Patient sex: M
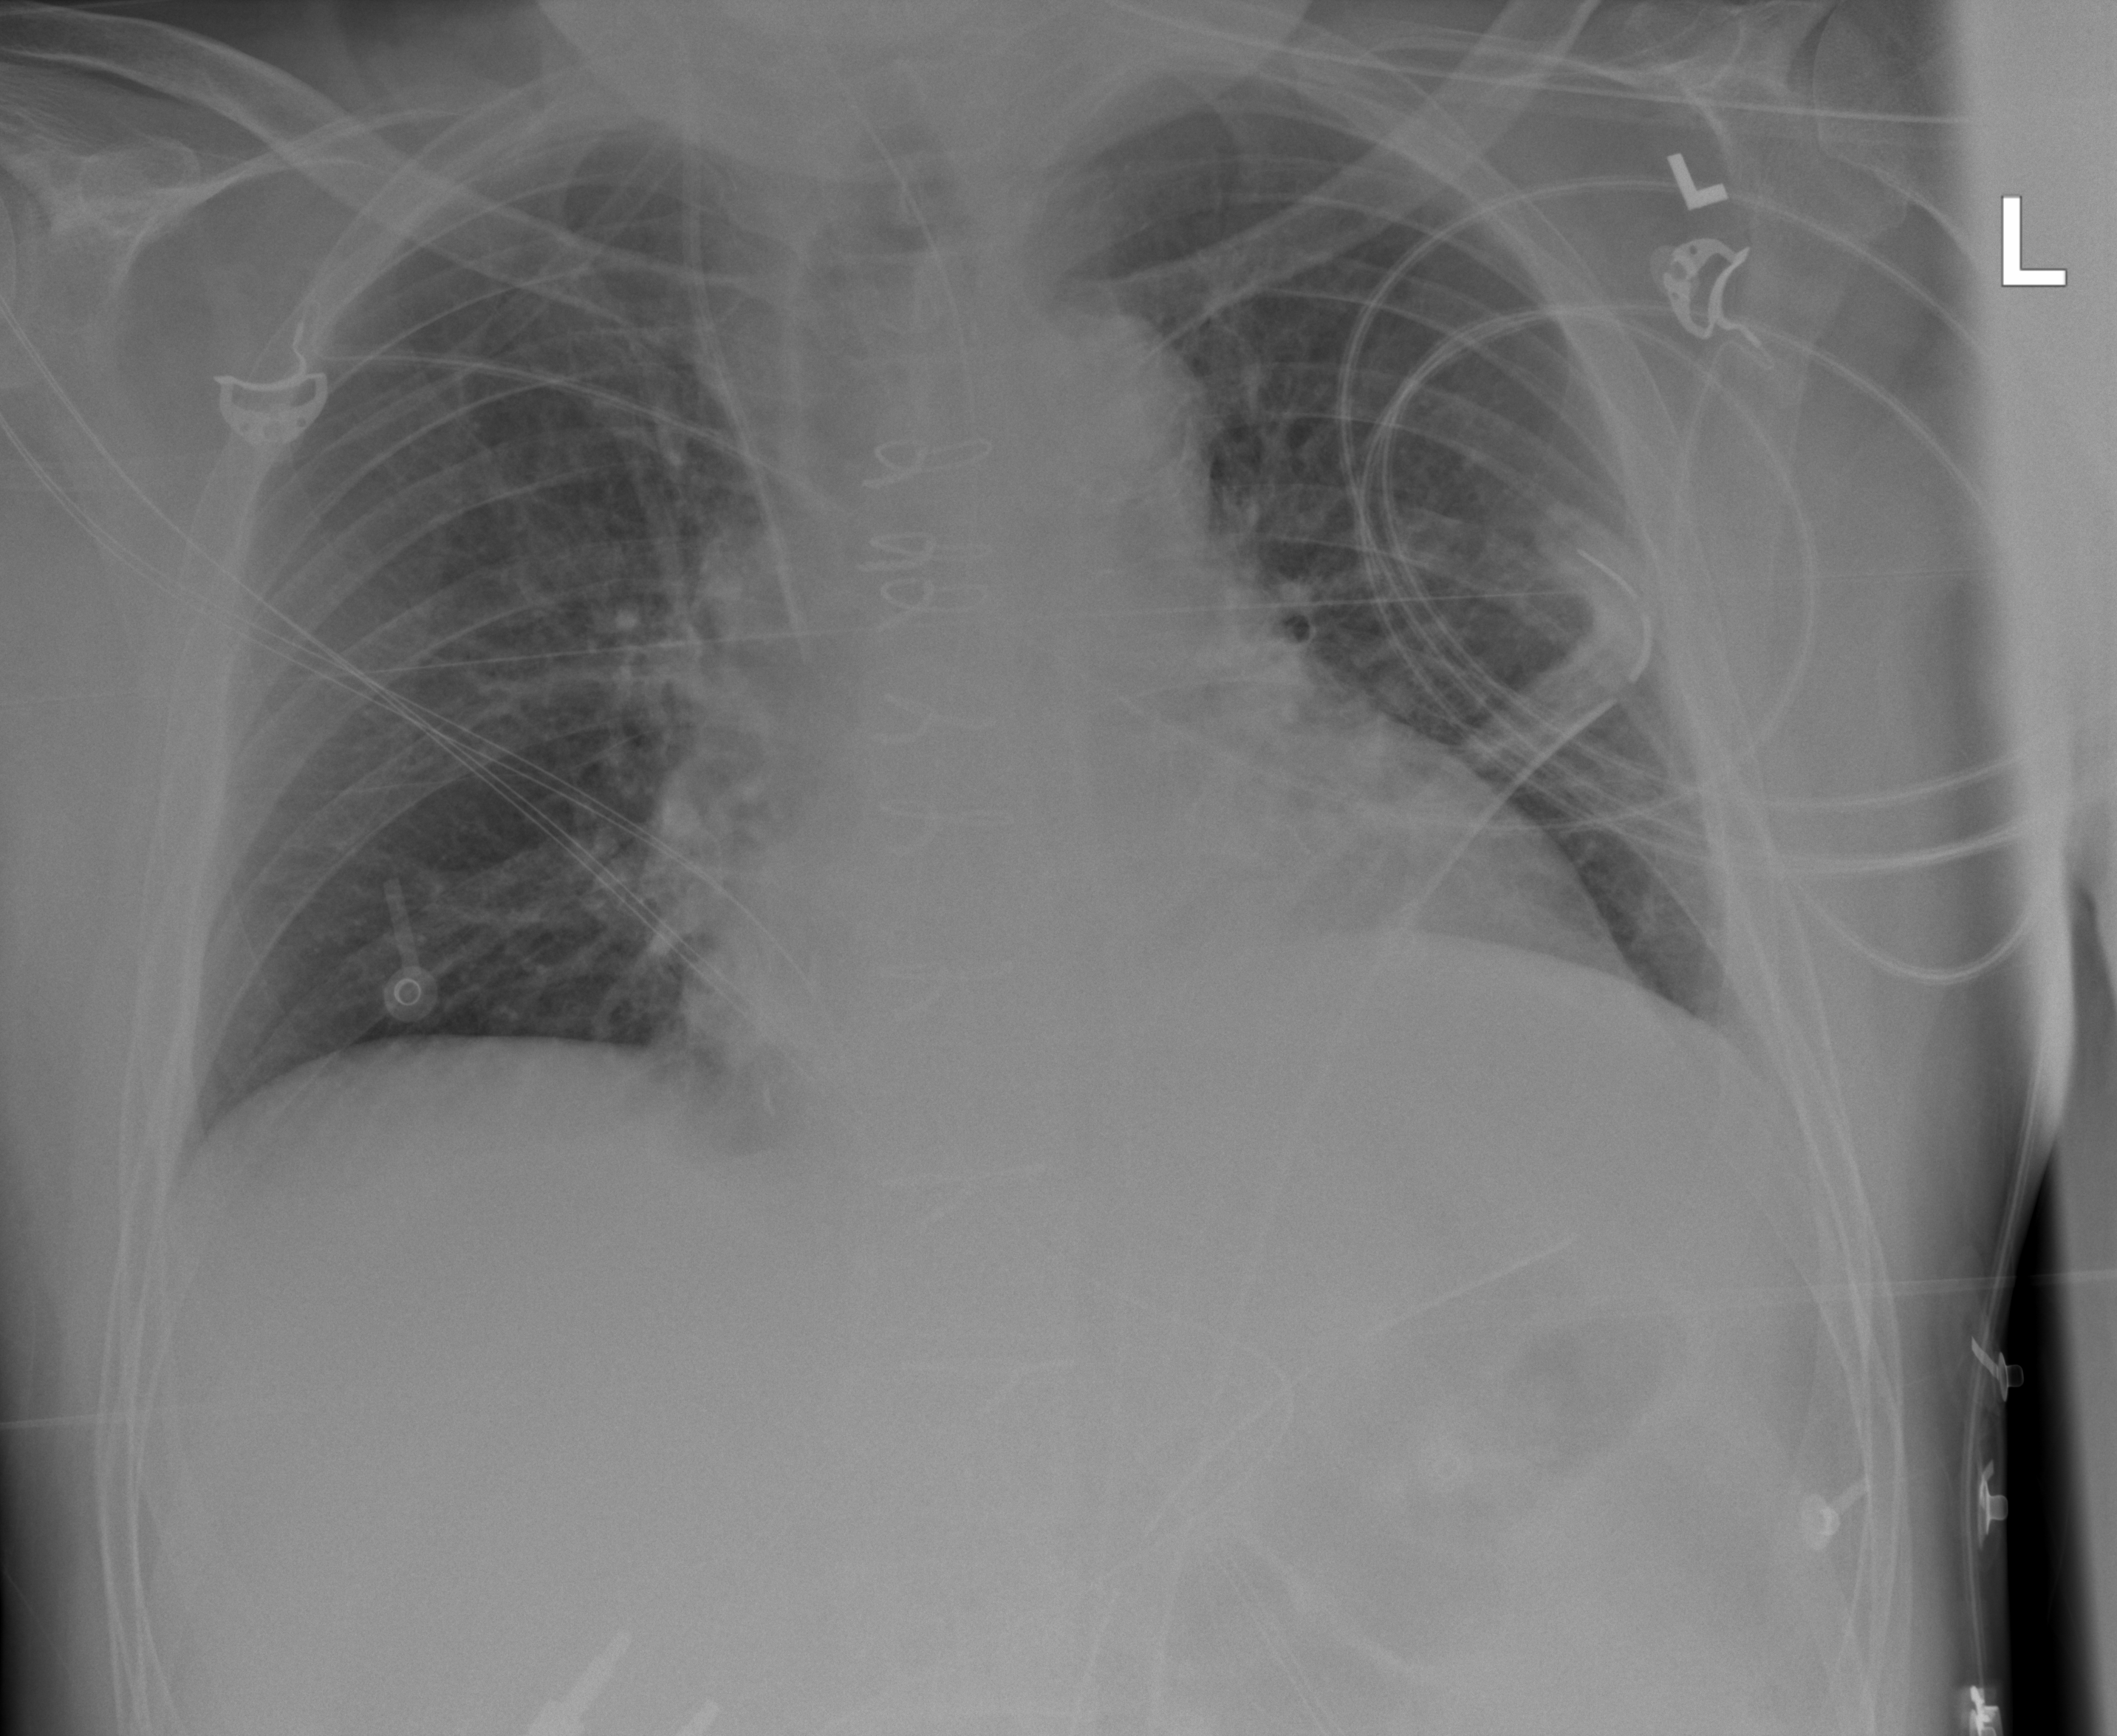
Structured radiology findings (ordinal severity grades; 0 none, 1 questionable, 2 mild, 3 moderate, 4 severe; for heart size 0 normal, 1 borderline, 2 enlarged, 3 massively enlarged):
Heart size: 2
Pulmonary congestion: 2
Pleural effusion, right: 0
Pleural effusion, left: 0
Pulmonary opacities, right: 0
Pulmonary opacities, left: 0
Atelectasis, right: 2
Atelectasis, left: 0